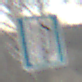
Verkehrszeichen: NothalteUndPannenbucht
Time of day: MorningAfternoon
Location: Outdoor (Nature)
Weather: PartlyCloudy
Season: Autumn
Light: Natural